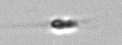
Label: flagellate_morphotype3